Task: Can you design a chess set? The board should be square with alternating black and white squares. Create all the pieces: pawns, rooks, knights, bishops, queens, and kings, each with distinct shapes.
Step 1004:
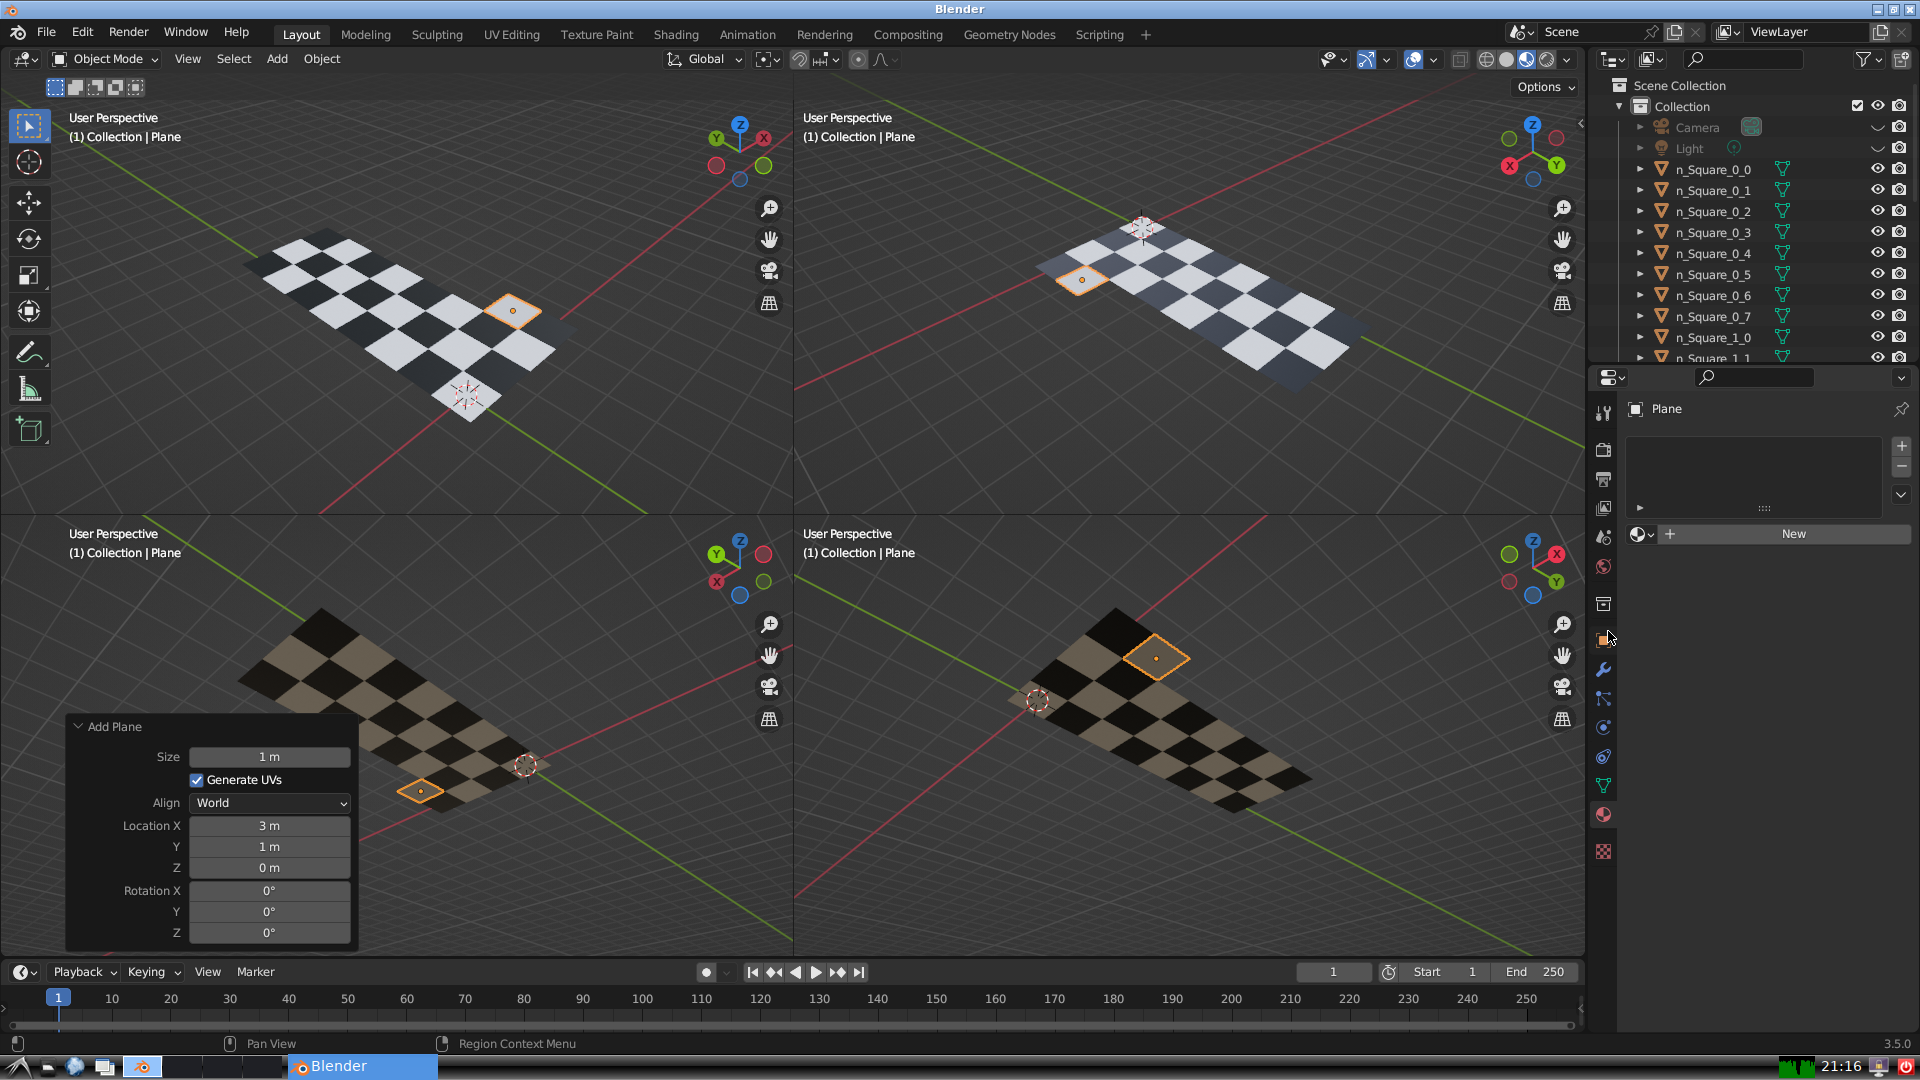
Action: click: no